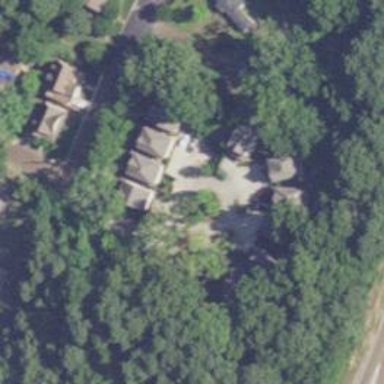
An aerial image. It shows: Driveway.